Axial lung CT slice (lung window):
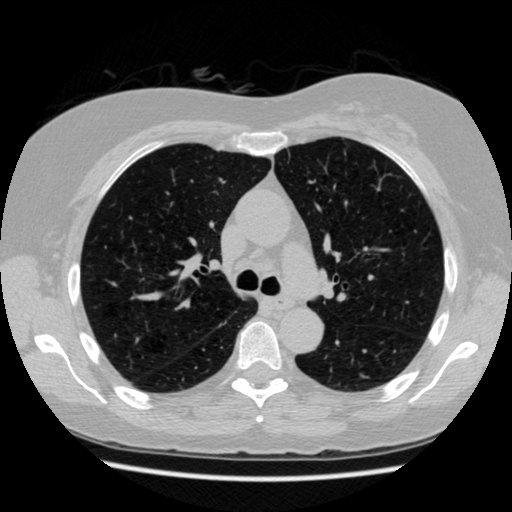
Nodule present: no